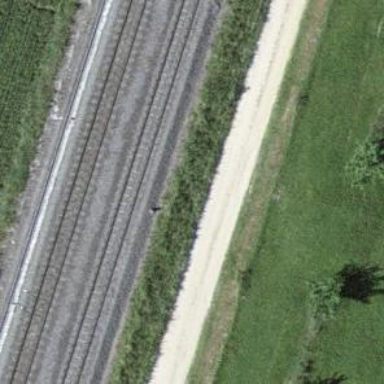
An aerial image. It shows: Railway signal.